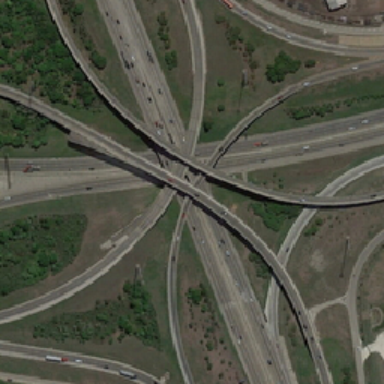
There is a symmetrical viaduct with the shape of four petals .